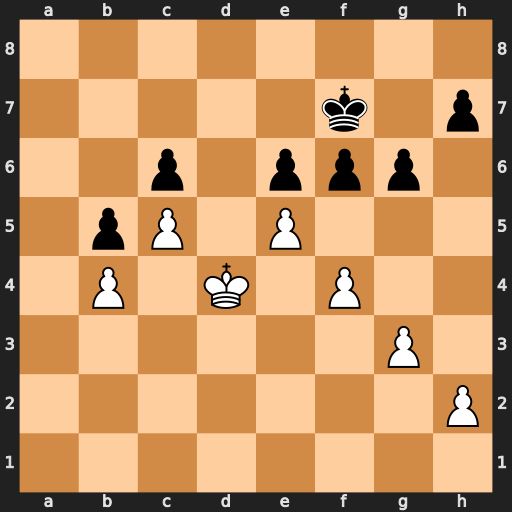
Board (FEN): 8/5k1p/2p1ppp1/1pP1P3/1P1K1P2/6P1/7P/8
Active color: w
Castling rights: -
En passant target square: -
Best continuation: exf6 Kxf6 g4 h6 h4